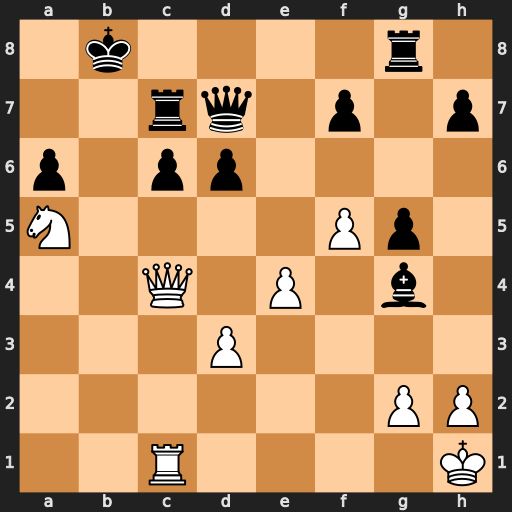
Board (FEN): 1k4r1/2rq1p1p/p1pp4/N4Pp1/2Q1P1b1/3P4/6PP/2R4K
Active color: w
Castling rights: -
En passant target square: -
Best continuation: Qxa6 Ra7 Nxc6+ Ka8 Nxa7